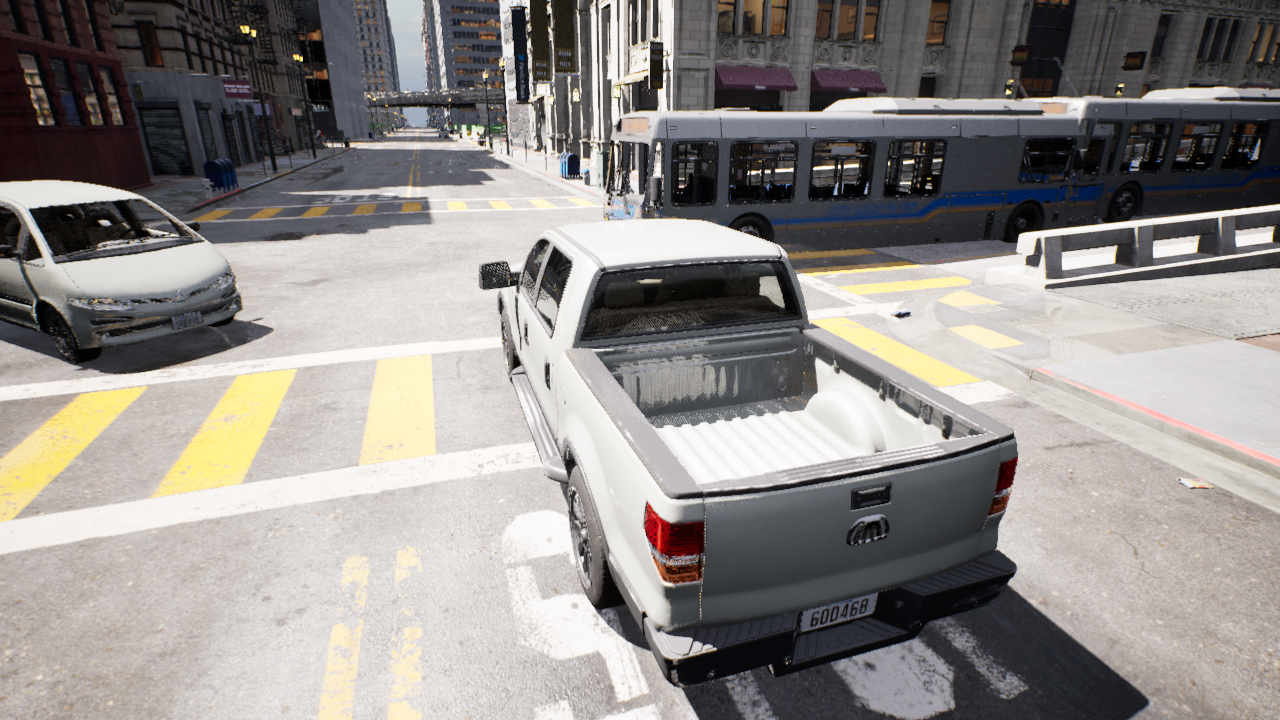
Venue: residential
Lighting: clear day
Vehicle rig: pickup